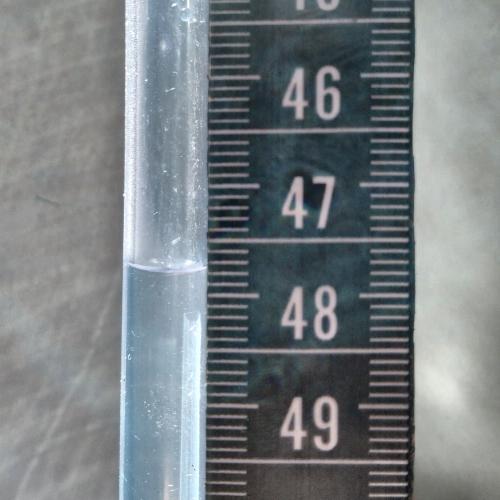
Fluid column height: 47.8 cm